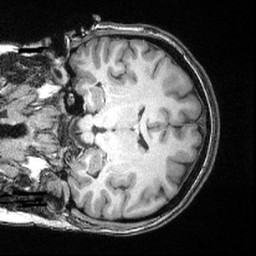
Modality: T1w
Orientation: coronal
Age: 29
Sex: female
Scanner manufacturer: siemens
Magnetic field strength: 3 T
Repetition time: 2.4 s
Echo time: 0.00374 s